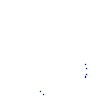
Particle: kaon